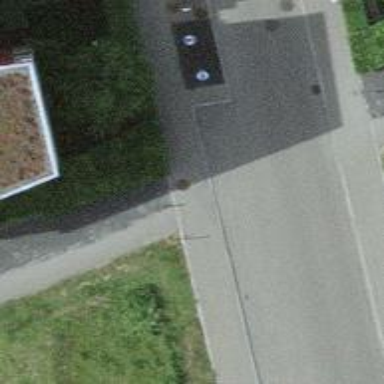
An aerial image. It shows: Bollard.